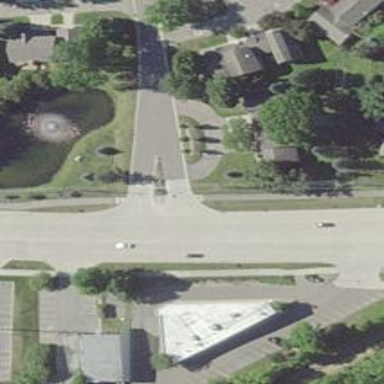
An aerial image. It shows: Crossing road.